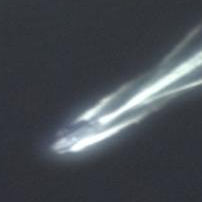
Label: civil